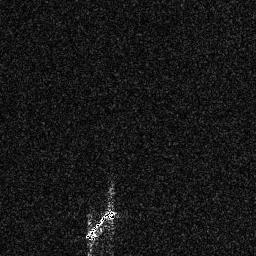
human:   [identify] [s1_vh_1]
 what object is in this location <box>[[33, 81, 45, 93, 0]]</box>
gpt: <ref>1 medium ship at the bottom</ref>